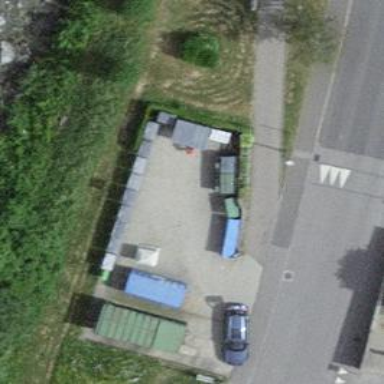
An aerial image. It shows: Recycling container for recycling.